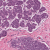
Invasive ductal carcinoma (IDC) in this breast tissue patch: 0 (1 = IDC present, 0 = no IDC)